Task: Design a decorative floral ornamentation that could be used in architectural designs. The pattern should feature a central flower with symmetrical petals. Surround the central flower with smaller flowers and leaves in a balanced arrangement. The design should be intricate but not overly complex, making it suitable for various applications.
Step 392:
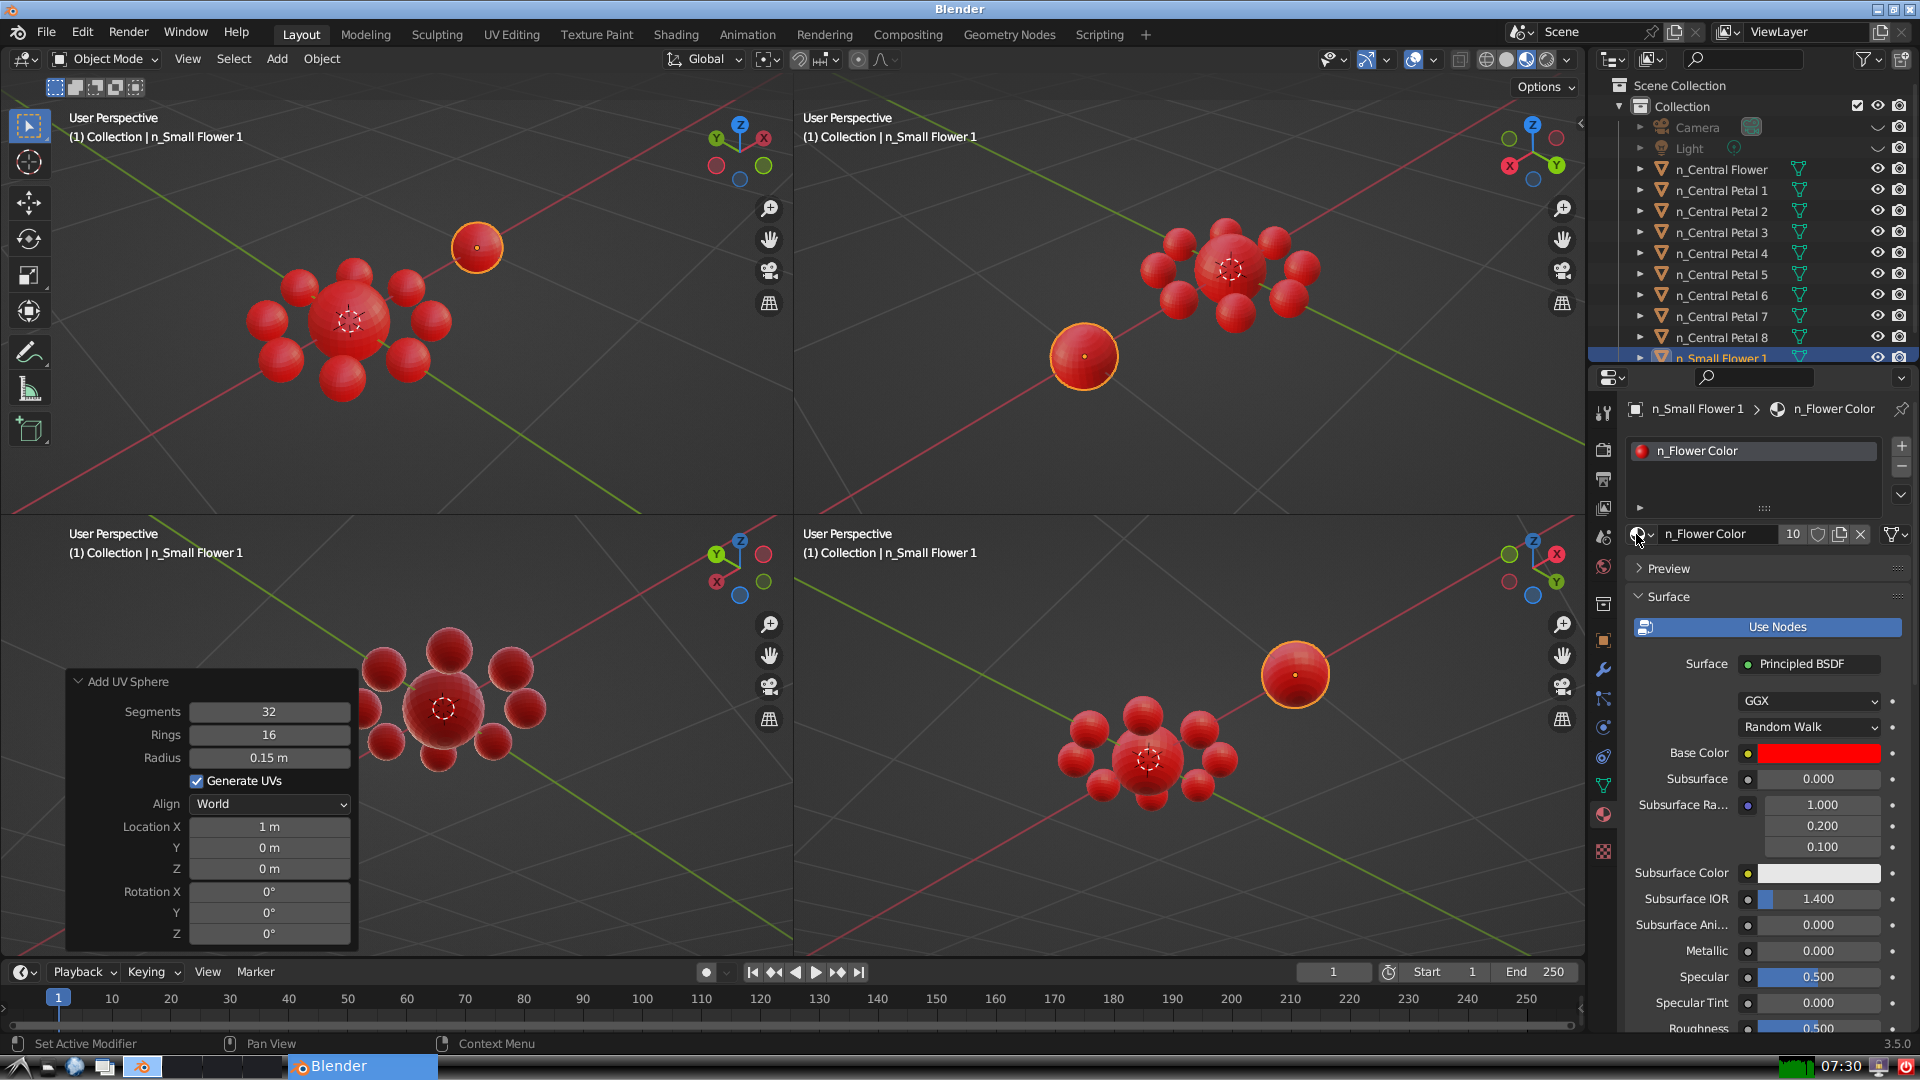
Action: {"mouse_move": [278, 58]}